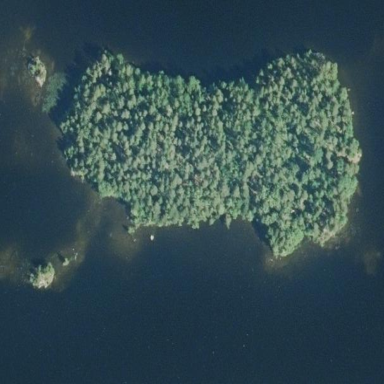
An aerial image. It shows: Image showing island.